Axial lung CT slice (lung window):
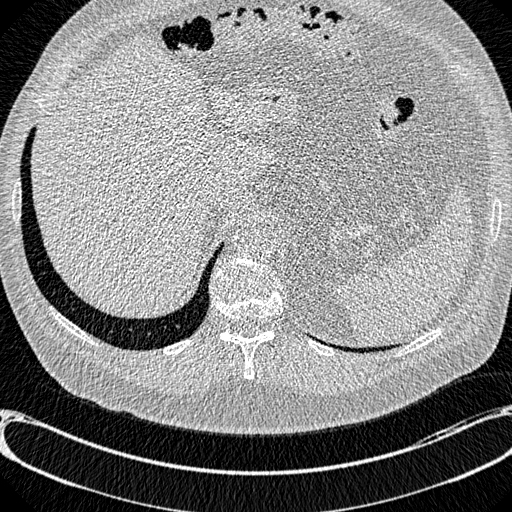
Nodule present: no